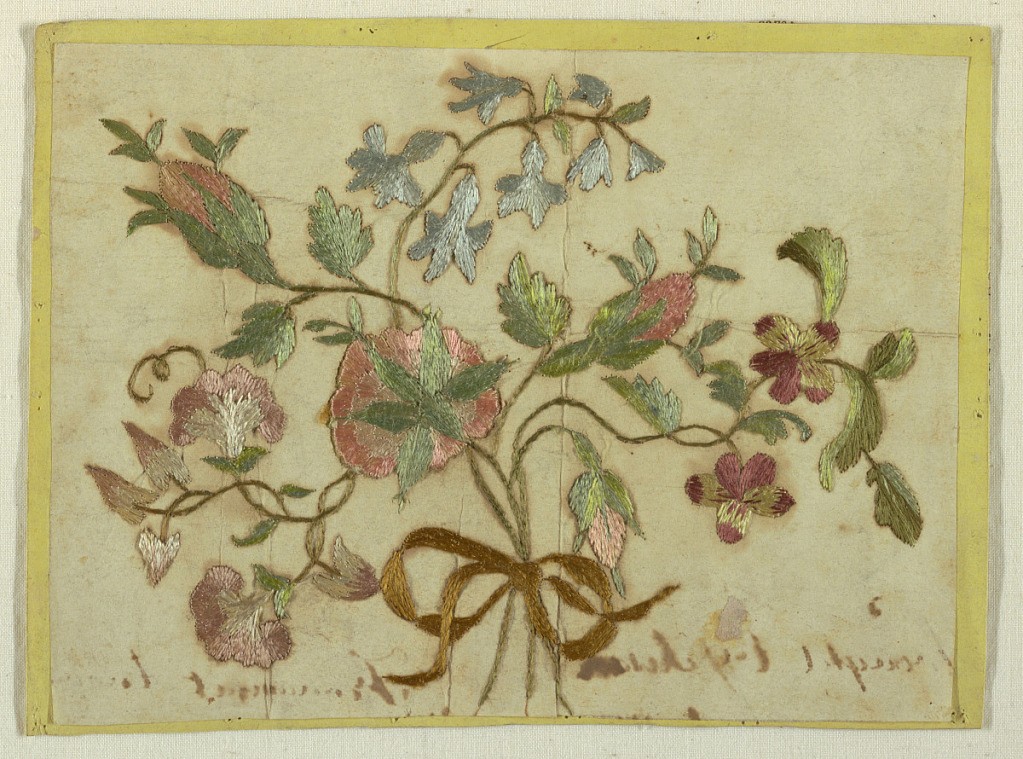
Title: Embroidered picture
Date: late 19th century
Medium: silk on paper Technique: satin stitch
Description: Bouquet of flowers (roses, blue bells, violets and morning-glories) tied with brown ribbon.